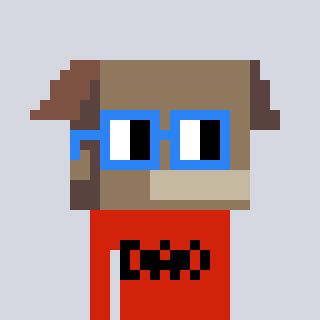
a pixel art character with square blue glasses, a box-shaped head and a red-colored body on a cool background